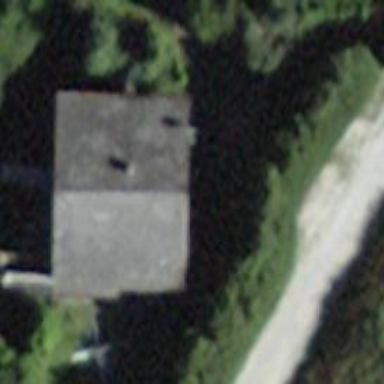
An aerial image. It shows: Building with ridge on the roof.